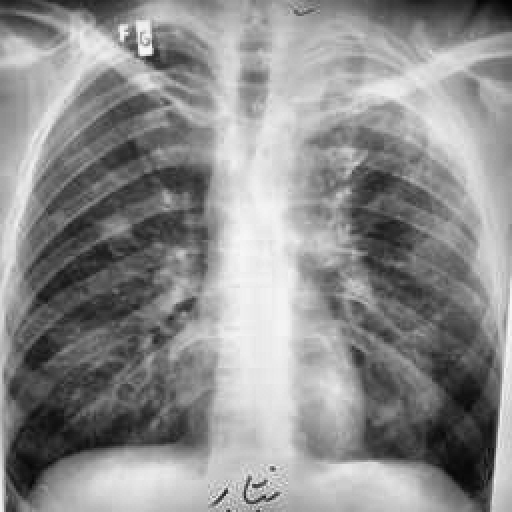
Finding: TUBERCULOSIS